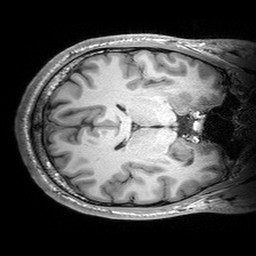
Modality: T1w
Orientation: axial
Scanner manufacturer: siemens
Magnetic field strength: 3 T
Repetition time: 2.53 s
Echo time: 0.00299 s